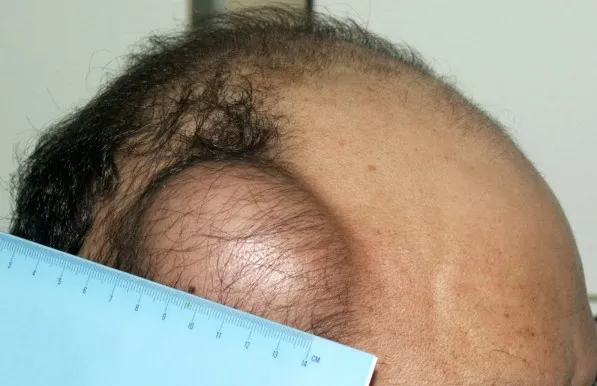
Photograph of the patient showing the described 7 cm mass at the site of the trauma at the right lateral side of his head.
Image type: medical_photograph (skin_photograph)